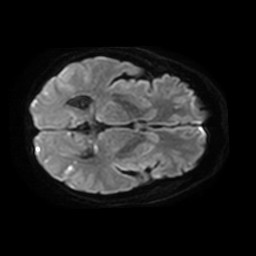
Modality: TRACE
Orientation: axial
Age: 56
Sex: female
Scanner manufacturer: philips
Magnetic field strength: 3 T
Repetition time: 3.945 s
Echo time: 0.06104 s